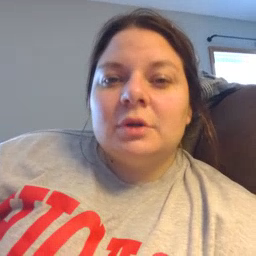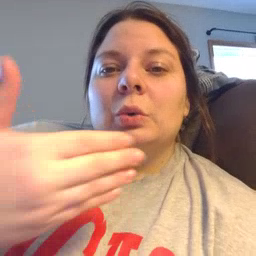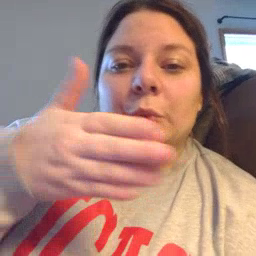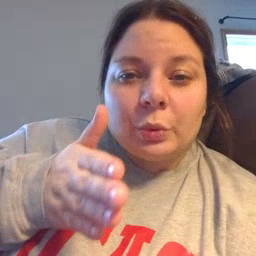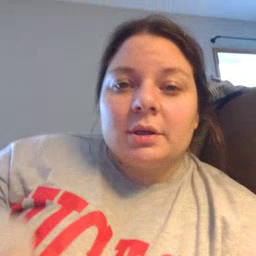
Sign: room